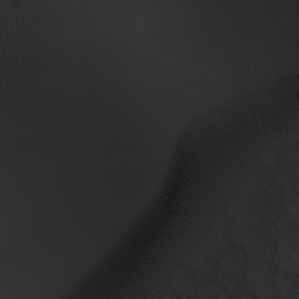
Label: non_frost